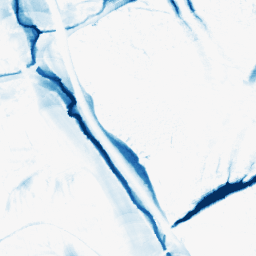
Category: morphological
Decomposition family: morphological_ellipse
Decomposition parameters: operation: closing
width: 20
height: 50
Upsampling method: quartic
Upsampling parameters: scale: 8
Upsampling scale: 8